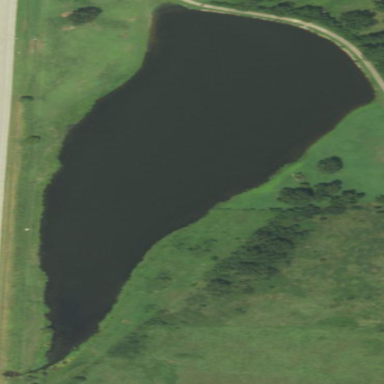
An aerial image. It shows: Reservoir area.